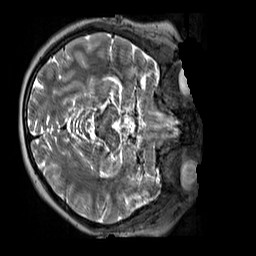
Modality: T2w
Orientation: axial
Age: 12
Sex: female
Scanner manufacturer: siemens
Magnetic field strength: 3 T
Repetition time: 3.2 s
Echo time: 0.408 s